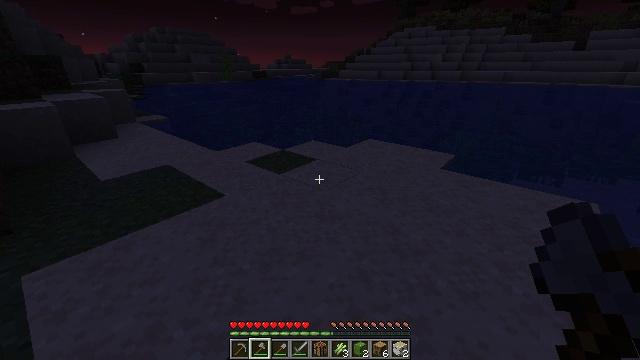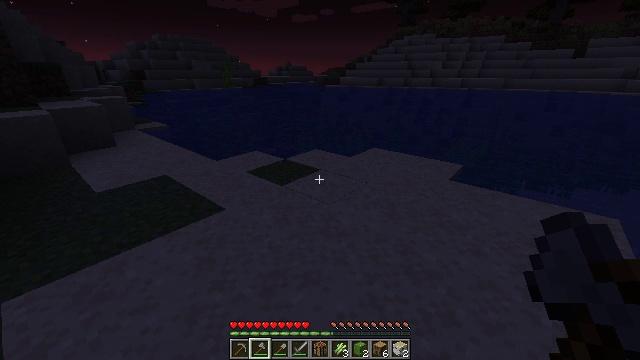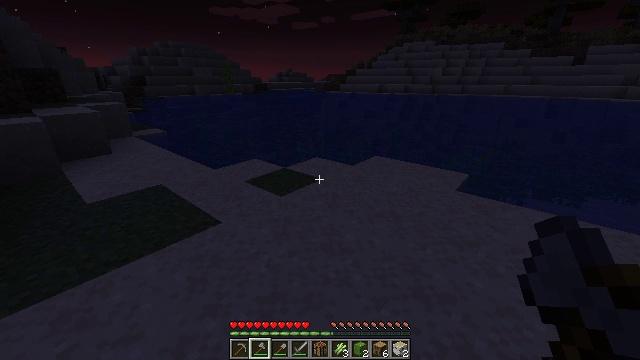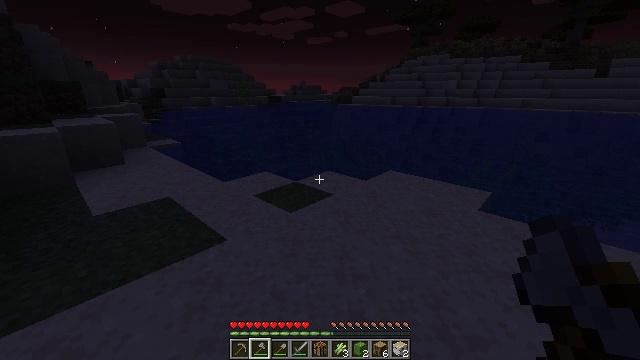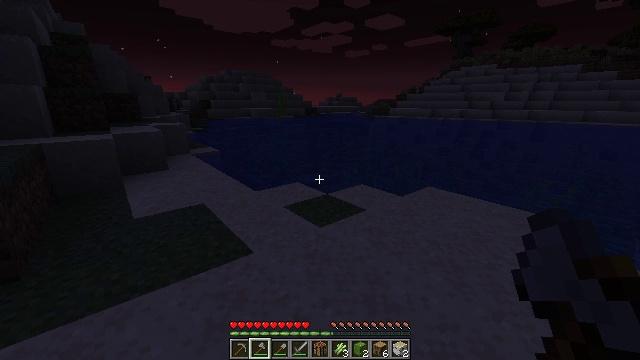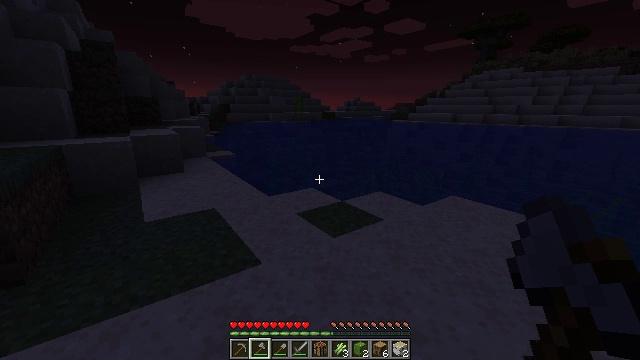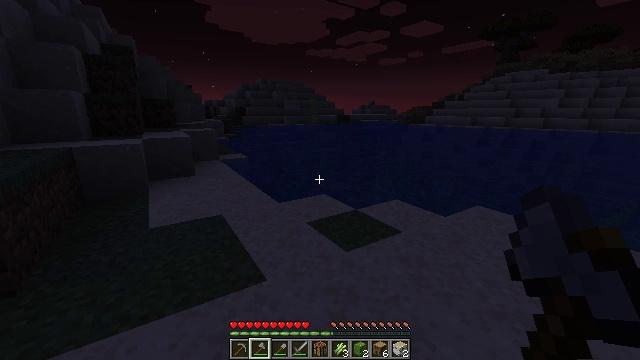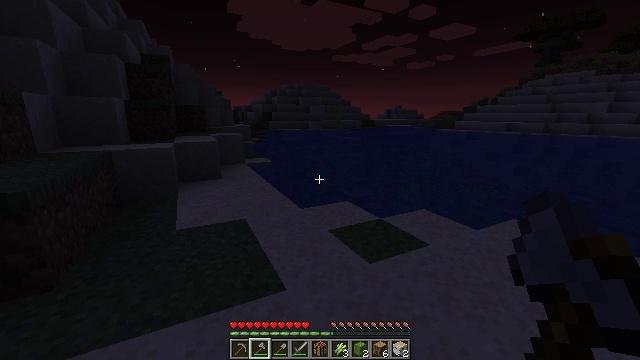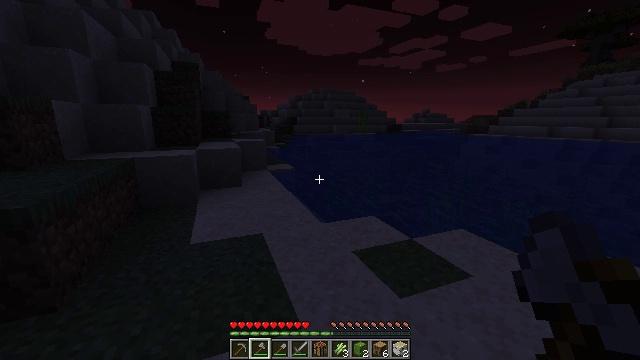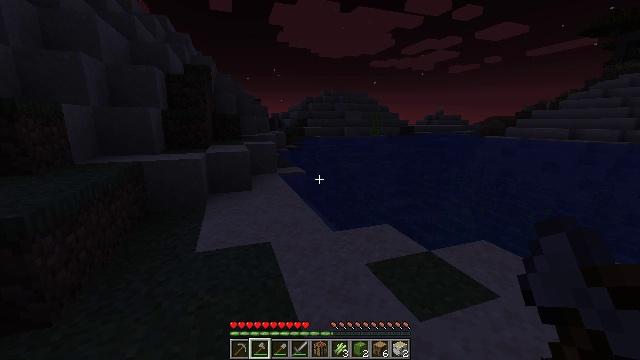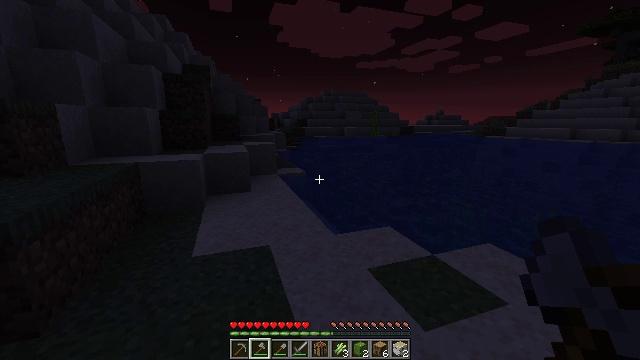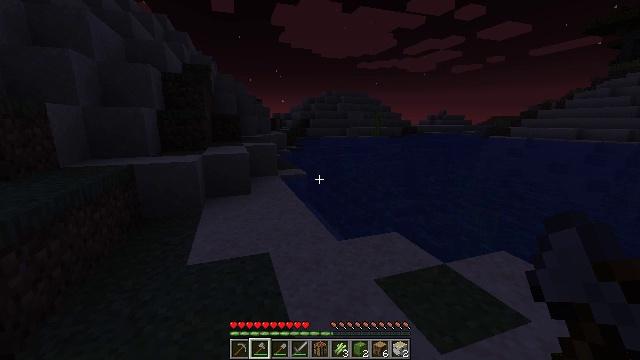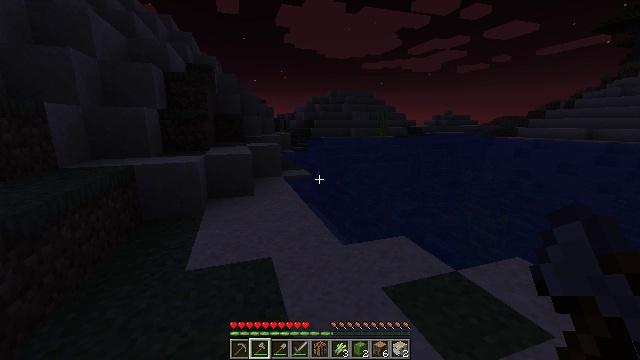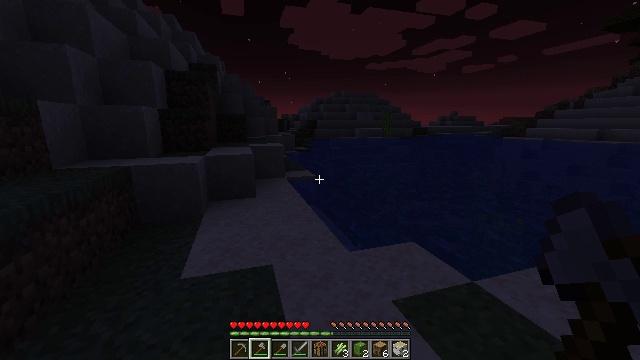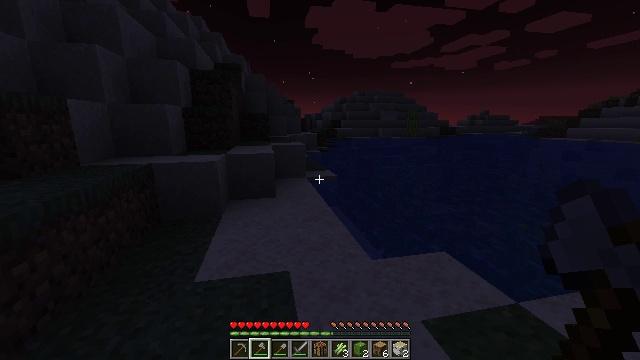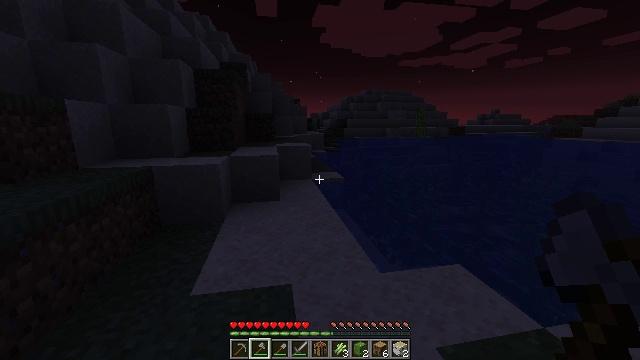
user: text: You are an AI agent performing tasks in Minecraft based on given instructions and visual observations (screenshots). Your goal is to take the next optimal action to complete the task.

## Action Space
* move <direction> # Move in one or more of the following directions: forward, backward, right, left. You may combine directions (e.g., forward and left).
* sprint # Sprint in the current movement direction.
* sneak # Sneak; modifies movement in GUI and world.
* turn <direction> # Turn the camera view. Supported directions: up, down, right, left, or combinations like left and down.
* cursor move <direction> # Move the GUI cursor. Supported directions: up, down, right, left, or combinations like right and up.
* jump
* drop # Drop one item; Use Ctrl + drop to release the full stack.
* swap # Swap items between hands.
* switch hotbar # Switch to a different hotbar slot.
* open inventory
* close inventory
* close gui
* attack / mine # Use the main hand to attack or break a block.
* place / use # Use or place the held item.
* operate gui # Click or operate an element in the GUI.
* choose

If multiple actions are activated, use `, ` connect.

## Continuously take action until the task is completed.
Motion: motion action
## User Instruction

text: Break the sand block.
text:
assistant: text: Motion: move forward, turn up
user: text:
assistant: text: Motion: move forward, turn up
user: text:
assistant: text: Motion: move forward, turn left and up
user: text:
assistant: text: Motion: move forward, turn left and up
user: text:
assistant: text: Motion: move forward, turn left
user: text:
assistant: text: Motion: move forward, turn left
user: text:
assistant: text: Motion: move forward, turn left and up
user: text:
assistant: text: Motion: move forward, turn left and up
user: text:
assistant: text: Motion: move forward, turn left
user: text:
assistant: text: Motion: move forward
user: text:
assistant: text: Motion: move forward
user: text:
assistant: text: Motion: move forward
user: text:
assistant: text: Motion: move forward
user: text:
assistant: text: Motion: move forward, turn left
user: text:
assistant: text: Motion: move forward, turn left
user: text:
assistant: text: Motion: move forward, turn left
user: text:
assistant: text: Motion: move forward
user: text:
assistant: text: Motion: move forward
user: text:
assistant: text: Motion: move forward
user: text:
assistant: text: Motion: move forward
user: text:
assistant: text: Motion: move forward, turn left
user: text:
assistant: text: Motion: move forward, turn left
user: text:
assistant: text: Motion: move forward, turn left
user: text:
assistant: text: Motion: move forward, turn left and up
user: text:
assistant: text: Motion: move forward, turn left and up
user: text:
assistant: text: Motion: move forward, turn left and up
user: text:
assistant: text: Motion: move forward
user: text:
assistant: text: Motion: move forward
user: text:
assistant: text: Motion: move forward, turn up
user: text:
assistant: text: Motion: move forward, turn up